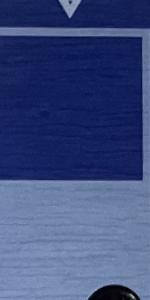
Label: Empty